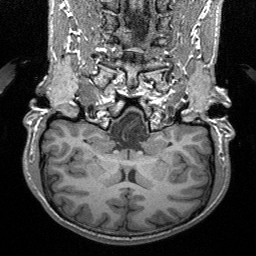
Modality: T1w
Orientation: sagittal
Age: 21
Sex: male
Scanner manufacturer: siemens
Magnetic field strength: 3 T
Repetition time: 1.9 s
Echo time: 0.00227 s